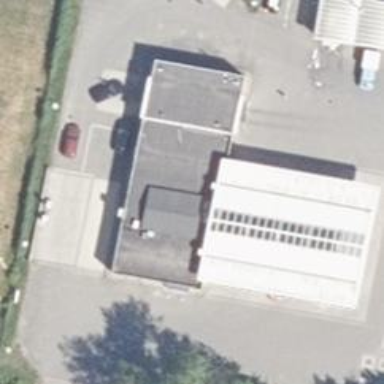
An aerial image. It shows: Fuel station.